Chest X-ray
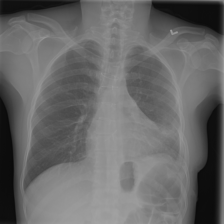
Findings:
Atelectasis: negative
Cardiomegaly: negative
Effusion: negative
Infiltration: negative
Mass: negative
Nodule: negative
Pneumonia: negative
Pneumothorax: negative
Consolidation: negative
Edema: negative
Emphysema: negative
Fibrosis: negative
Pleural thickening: negative
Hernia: negative